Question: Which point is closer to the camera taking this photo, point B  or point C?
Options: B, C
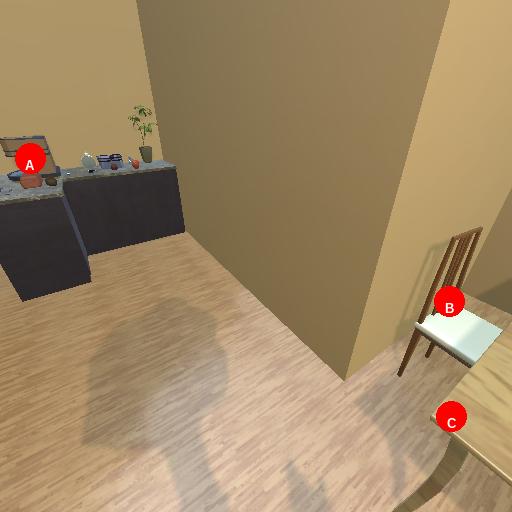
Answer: B